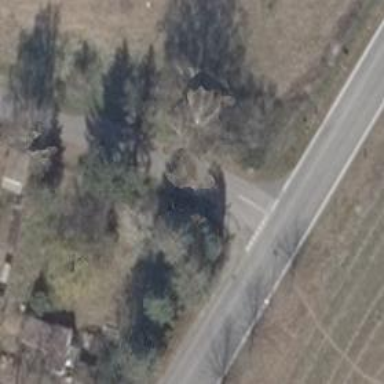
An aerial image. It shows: Road with "give way" sign.